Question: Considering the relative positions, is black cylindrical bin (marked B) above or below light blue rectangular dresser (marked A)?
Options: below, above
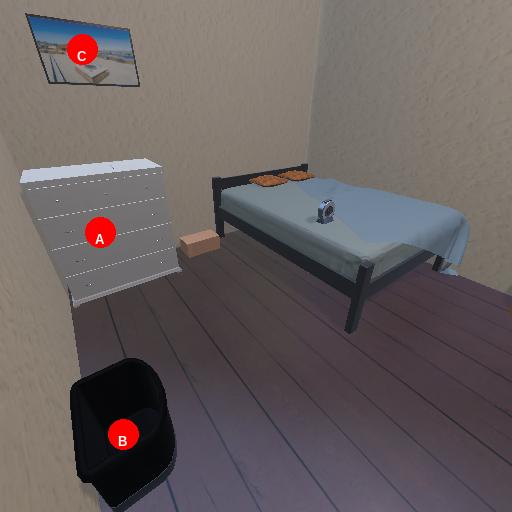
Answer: below